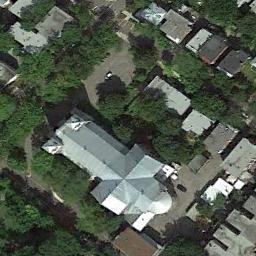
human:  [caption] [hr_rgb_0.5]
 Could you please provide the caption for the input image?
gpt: A church with a black roof  The main house of the church has a cross-shaped roof  There are several buildings and roads and trees around the church .

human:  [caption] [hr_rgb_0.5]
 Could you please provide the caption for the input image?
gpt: This is a church with thick trees around it .

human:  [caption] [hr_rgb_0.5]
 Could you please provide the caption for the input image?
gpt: The church with two towers and the rest of the church has a cross-shaped sloping roof .

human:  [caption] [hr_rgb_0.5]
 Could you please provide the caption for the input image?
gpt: The blue church is surrounded by some buildings and trees .

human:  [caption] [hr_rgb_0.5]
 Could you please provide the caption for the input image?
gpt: There are many buildings near the church .